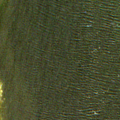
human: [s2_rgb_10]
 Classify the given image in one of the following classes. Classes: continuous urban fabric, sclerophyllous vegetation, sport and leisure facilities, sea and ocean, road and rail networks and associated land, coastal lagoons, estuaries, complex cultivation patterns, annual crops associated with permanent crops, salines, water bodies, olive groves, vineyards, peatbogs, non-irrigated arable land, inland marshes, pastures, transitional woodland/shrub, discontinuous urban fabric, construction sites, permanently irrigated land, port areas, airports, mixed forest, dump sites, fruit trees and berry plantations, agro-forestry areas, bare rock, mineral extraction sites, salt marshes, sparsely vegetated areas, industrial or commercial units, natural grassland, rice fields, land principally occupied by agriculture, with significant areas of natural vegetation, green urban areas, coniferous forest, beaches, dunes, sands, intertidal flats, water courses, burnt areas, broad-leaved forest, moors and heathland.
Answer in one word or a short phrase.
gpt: sea and ocean